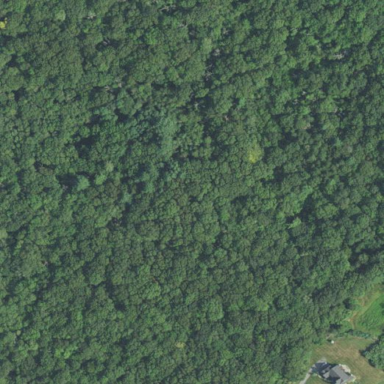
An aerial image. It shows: Mixed leaf woodland.